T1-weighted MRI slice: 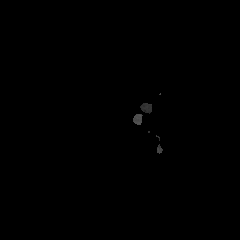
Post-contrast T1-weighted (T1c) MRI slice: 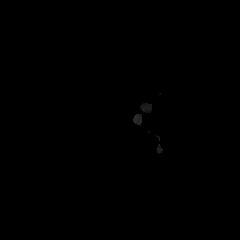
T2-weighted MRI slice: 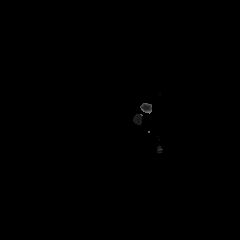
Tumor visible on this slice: no